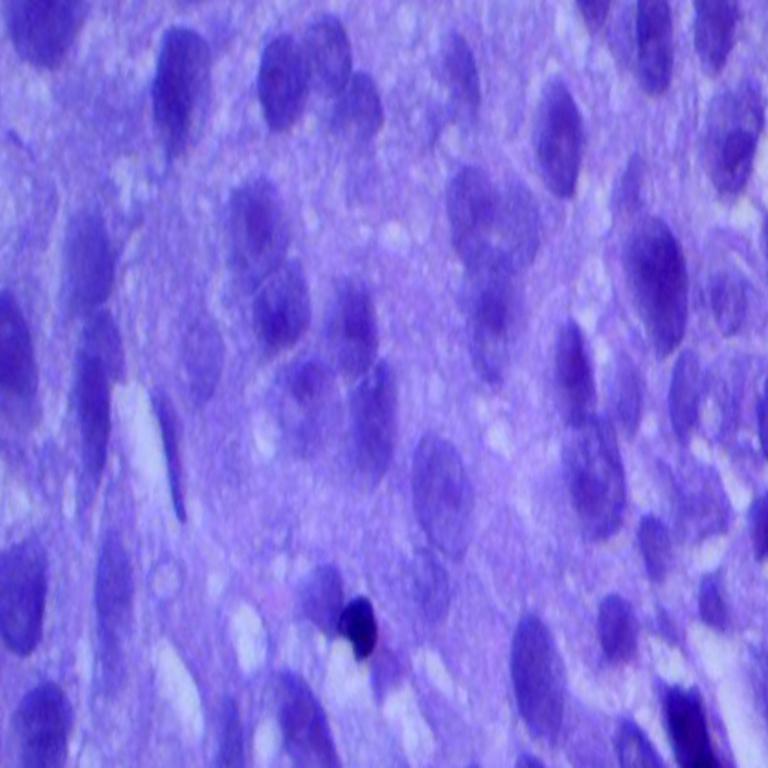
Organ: lung
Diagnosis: squamous carcinomas